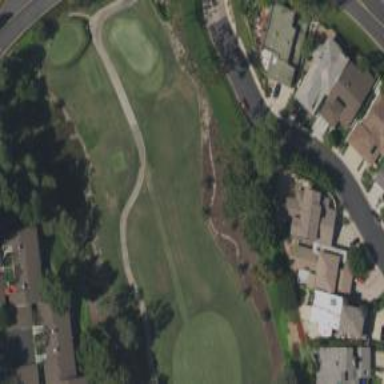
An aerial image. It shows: Path designated for golf carts.